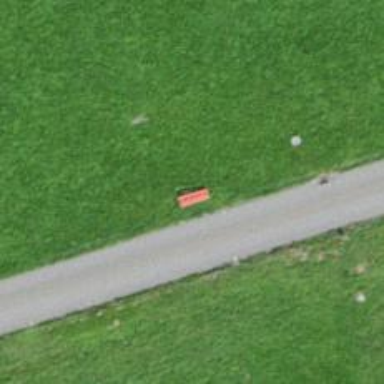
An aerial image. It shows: Bench.